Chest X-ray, PA view. Patient: 28 years old, sex F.
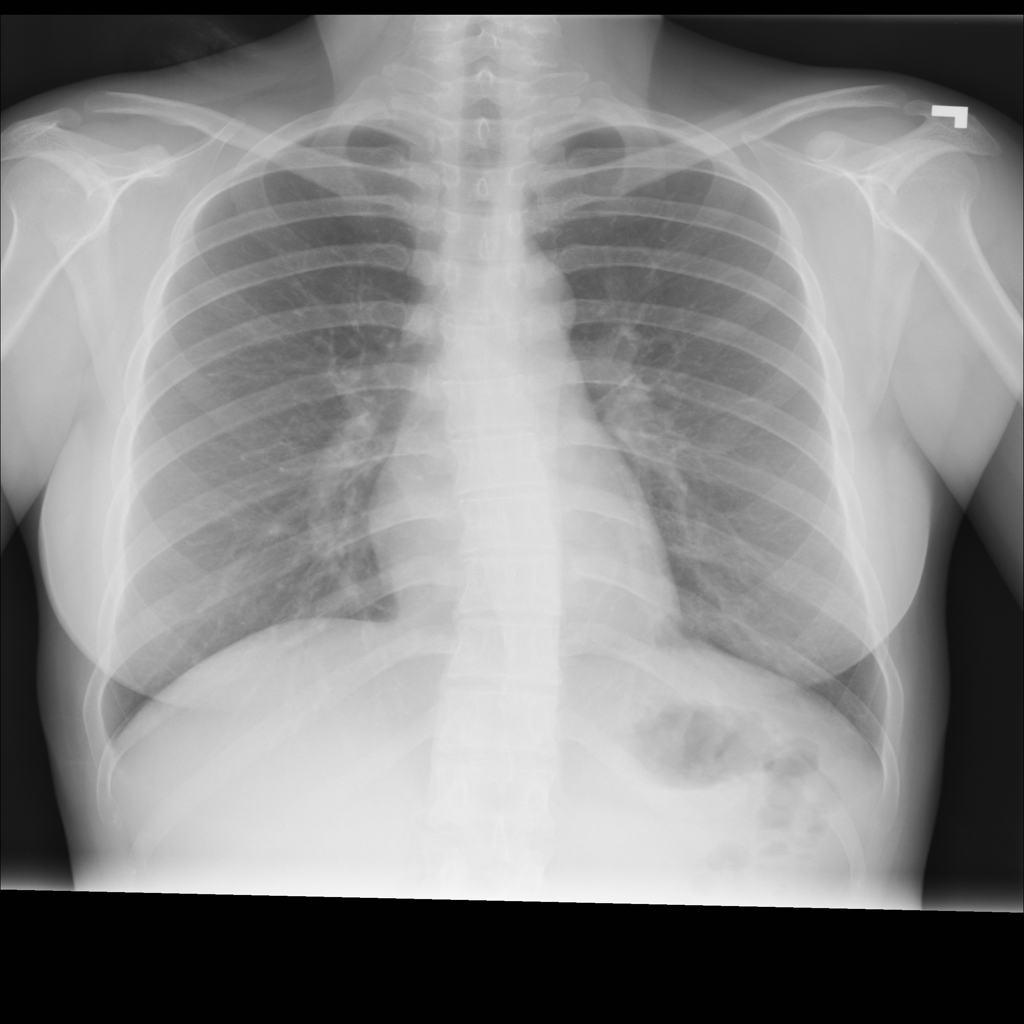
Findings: No Finding